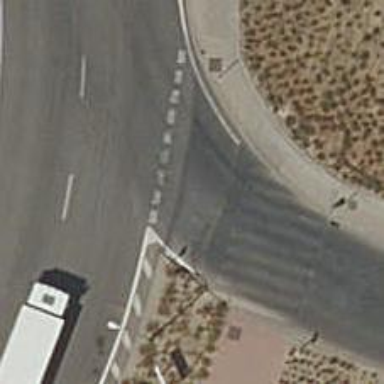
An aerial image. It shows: Road with "give way" sign.